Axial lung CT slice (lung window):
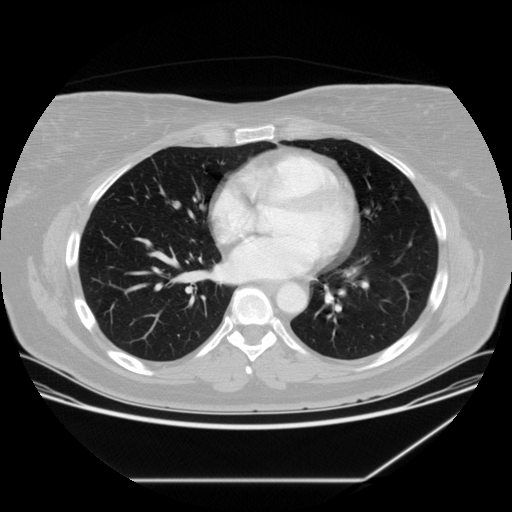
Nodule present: no